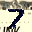
Label: 7